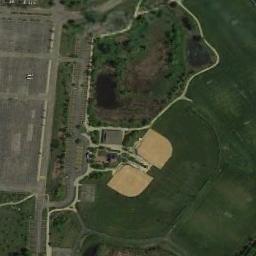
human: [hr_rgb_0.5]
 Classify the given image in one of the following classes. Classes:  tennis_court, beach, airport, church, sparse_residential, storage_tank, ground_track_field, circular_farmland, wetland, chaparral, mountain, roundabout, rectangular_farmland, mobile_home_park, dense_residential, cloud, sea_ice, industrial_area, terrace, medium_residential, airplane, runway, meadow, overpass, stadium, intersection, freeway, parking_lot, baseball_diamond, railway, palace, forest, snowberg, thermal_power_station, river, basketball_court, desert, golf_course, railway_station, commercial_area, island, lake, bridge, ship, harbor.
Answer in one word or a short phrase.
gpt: baseball_diamond